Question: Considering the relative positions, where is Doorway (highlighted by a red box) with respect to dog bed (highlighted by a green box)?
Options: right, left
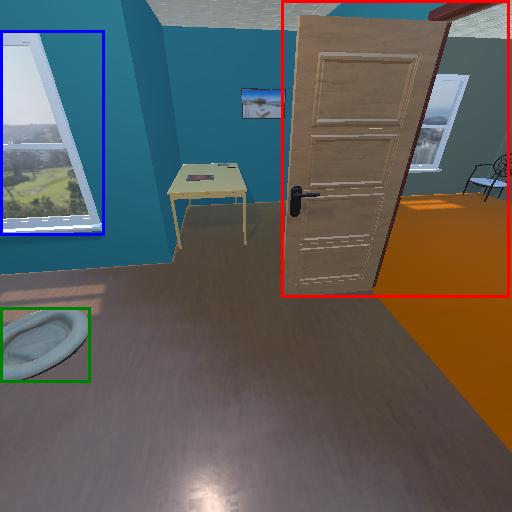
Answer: right